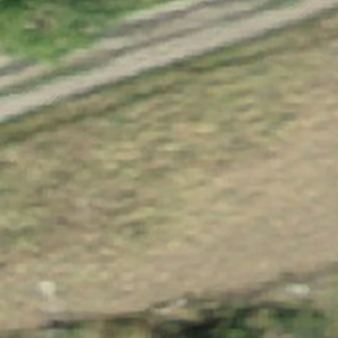
Label: other